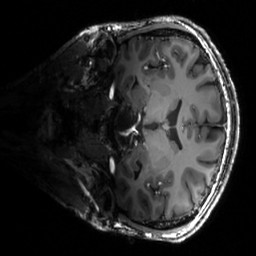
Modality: T1w
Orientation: coronal
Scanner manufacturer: siemens
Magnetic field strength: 6.98 T
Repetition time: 2 s
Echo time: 0.00273 s